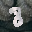
Label: 8